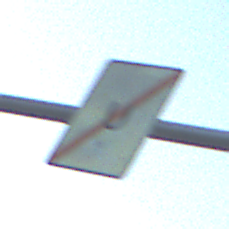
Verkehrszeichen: EndeUmleitung
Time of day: SunriseSunset
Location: Outdoor (Nature)
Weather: Clear
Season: Winter
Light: Natural